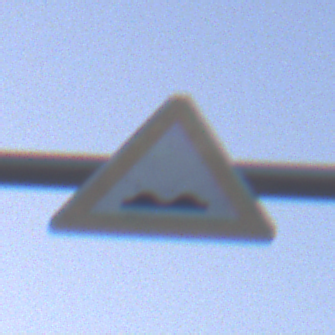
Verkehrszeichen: UnebeneFahrbahn
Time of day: SunriseSunset
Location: Outdoor (Urban)
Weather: Clear
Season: NotSpecified
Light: Natural